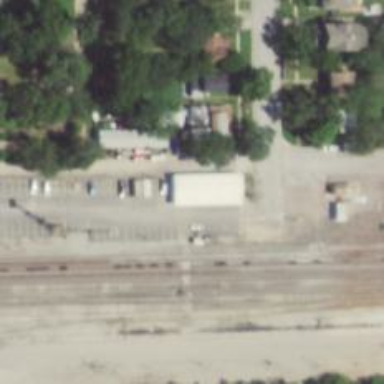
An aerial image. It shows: This is the BNSF Emporia Depot building.